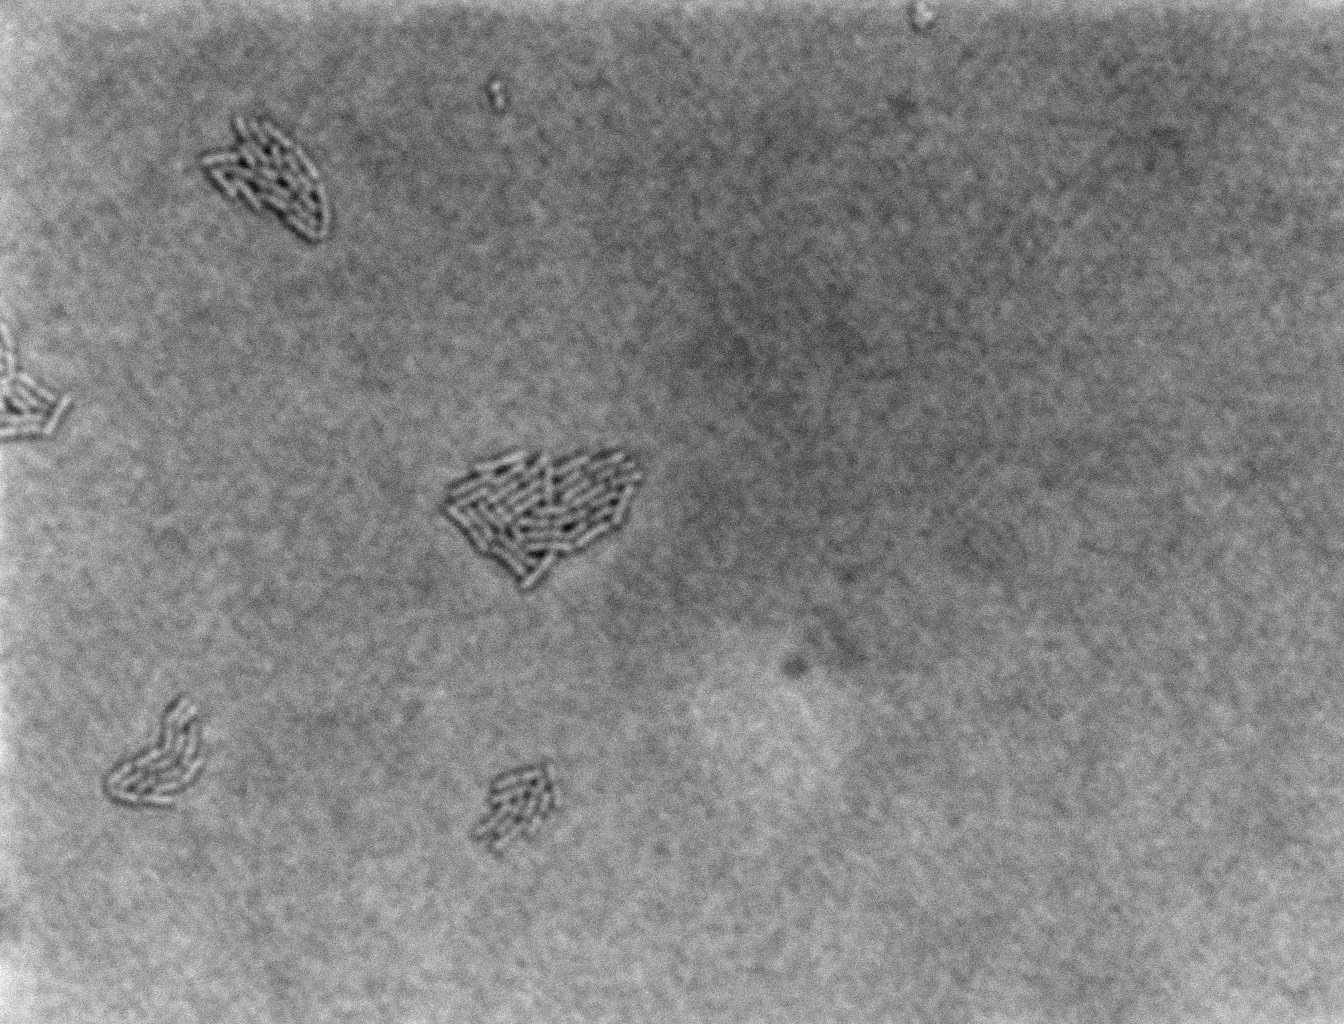
Brightfield microscopy, 60x objective, 3 h incubation